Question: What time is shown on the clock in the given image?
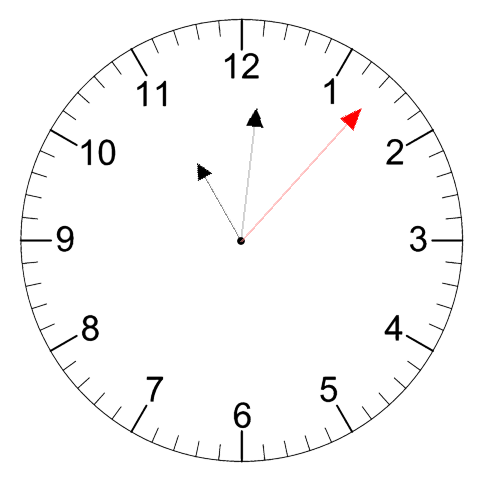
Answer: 11:01:07